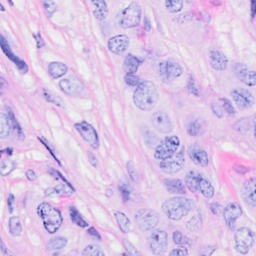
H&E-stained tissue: Breast